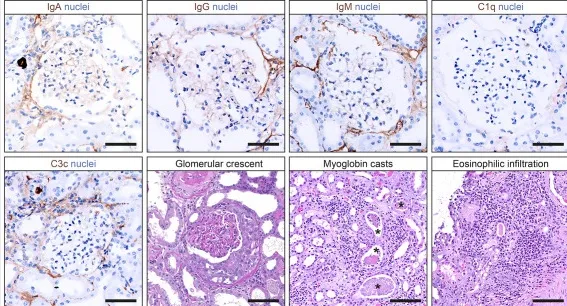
Histopathological findings in a kidney biopsy confirming pauci-immune crescentic GN. Representative photomicrographs of the kidney biopsy including staining for IgA (scale bar: 50 mum), IgG (scale bar: 50 mum), IgM (scale bar: 50 mum), C1q (scale bar: 50 mum), and C3c (scale bar: 50 mum); periodic acid-Schiff staining showing a glomerulus with crescent formation (scale bar: 50 mum); and hematoxylin/eosin staining with myoglobin casts (asterisks, scale bar: 100 mum) and tubulointerstitial inflammation with prominent eosinophilic infiltration (scale bar: 100 mum). C1q, complement component 1q; C3c, complement factor 3 conversion product; IgA, immunoglobulin A; IgG, immunoglobulin G; IgM, immunoglobulin M; GN, glomerulonephritis.
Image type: pathology (pas)